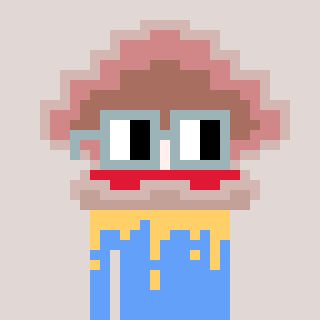
a pixel art character with square dark gray glasses, a oyster-shaped head and a blue-colored body on a warm background